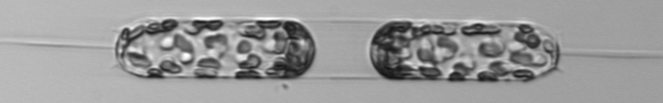
Label: Ditylum_brightwellii